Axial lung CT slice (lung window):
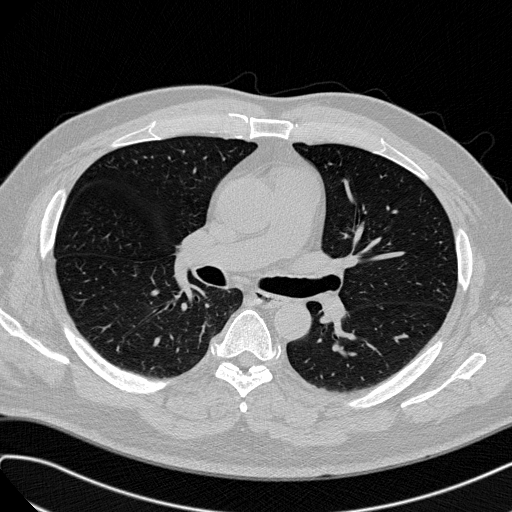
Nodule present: no